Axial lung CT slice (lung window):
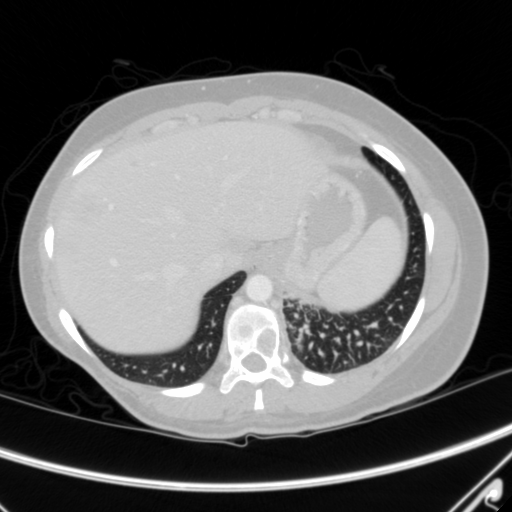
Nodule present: no